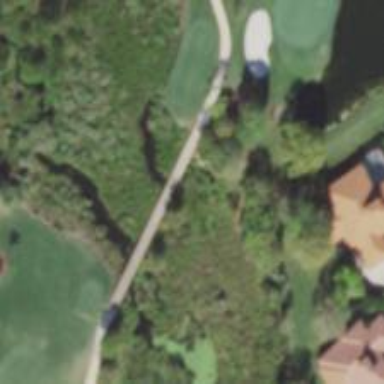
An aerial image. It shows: Path bridge with view of golf course.